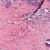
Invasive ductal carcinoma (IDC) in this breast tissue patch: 1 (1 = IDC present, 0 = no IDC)